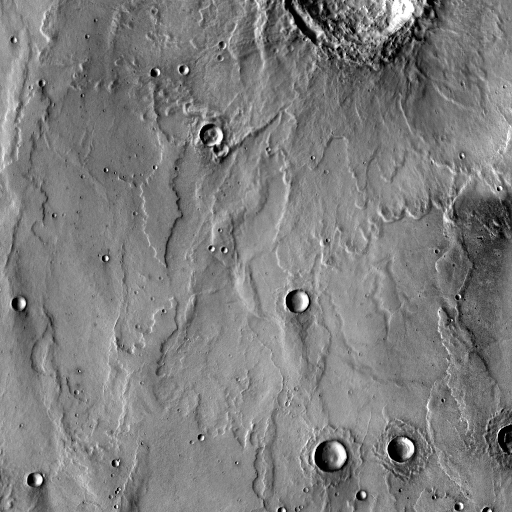
Crater classes present: Background, Other, Layered, Secondary